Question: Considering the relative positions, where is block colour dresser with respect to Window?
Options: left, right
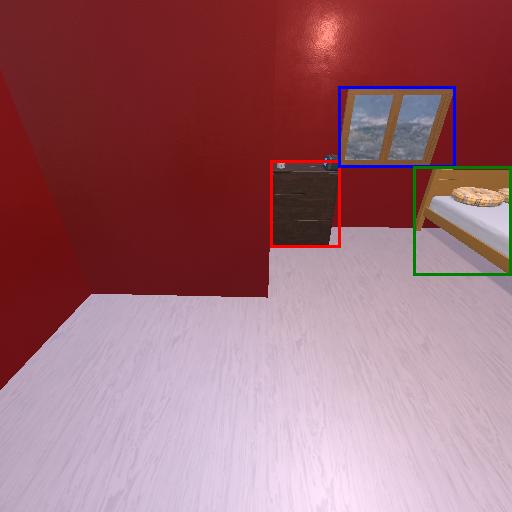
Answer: left